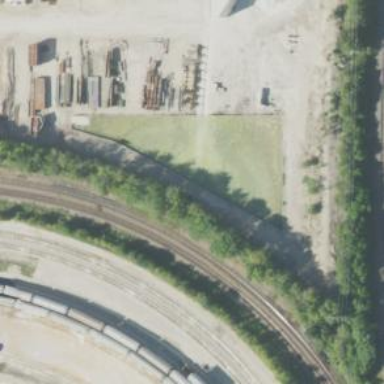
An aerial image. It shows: Railway siding for service.